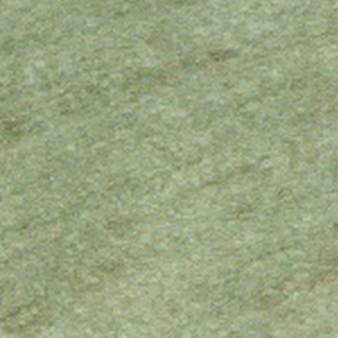
Label: other